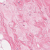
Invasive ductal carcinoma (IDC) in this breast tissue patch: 0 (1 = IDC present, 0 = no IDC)